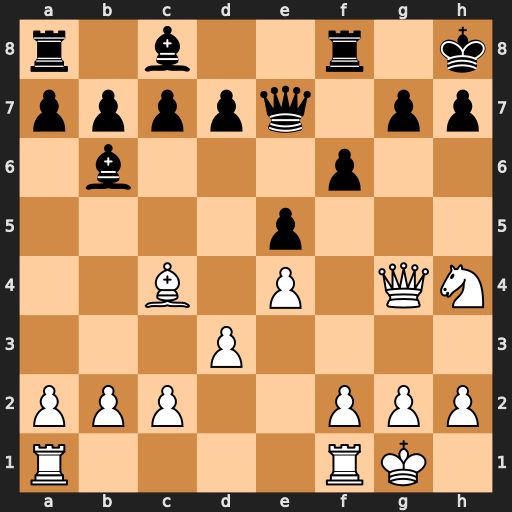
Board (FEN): r1b2r1k/ppppq1pp/1b3p2/4p3/2B1P1QN/3P4/PPP2PPP/R4RK1
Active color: w
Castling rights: -
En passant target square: -
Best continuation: Ng6+ hxg6 Qh3#